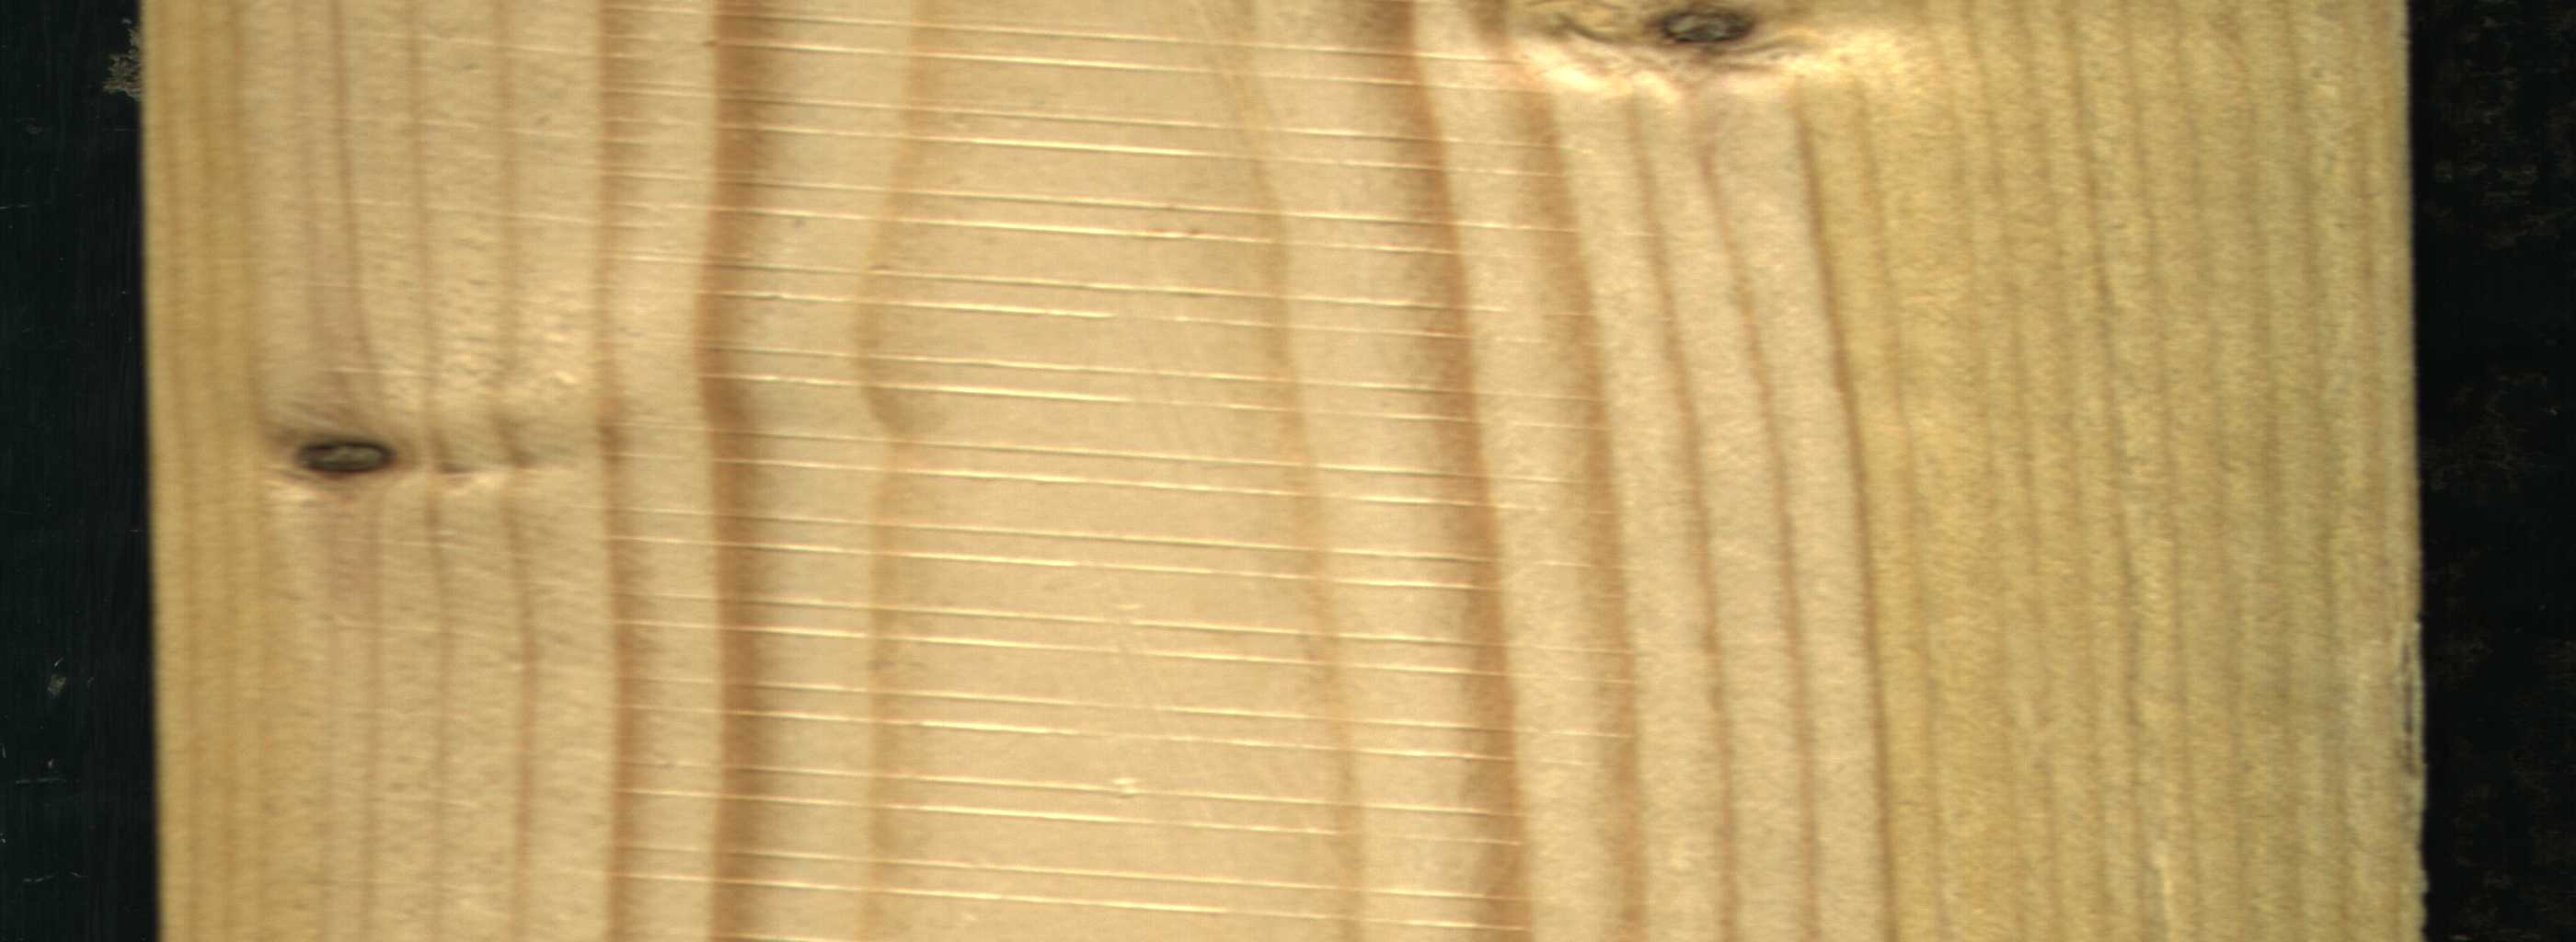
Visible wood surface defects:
Dead_Knot
Live_Knot